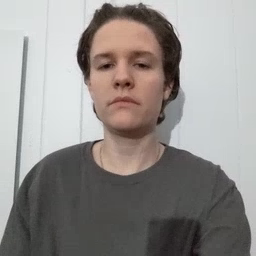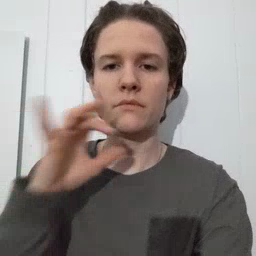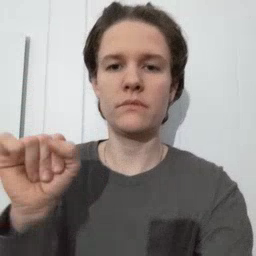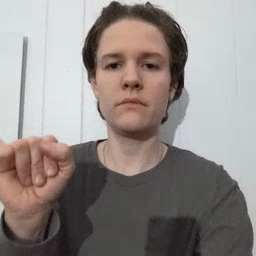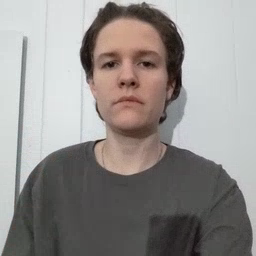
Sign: loud